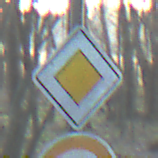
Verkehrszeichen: Vorfahrtsstrasse
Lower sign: UeberholverbotKraftfahrzeuge
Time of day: SunriseSunset
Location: Outdoor (Nature)
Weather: Clear
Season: Winter
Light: Natural